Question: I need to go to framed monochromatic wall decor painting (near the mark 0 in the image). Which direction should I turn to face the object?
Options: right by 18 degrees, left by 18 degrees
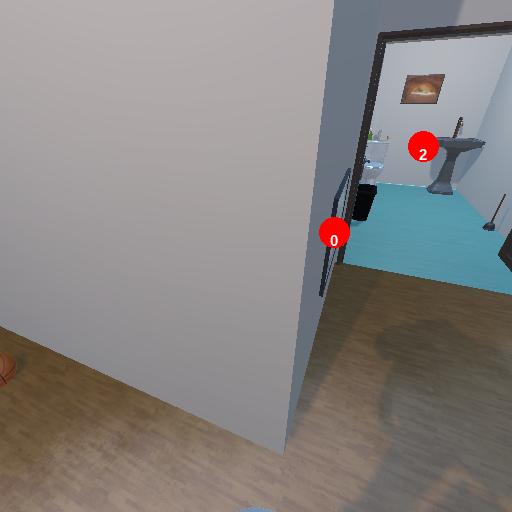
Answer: right by 18 degrees